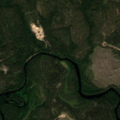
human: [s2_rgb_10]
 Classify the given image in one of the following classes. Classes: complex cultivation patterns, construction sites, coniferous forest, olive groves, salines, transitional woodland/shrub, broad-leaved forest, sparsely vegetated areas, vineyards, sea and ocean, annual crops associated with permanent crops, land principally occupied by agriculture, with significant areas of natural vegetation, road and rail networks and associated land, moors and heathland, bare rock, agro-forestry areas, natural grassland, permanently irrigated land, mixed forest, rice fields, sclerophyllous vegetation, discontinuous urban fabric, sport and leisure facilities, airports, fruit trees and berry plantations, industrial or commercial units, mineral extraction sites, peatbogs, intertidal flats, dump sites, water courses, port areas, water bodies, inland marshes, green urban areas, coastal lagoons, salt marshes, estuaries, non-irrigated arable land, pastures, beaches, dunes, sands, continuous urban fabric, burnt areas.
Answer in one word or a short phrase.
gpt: coniferous forest, transitional woodland/shrub